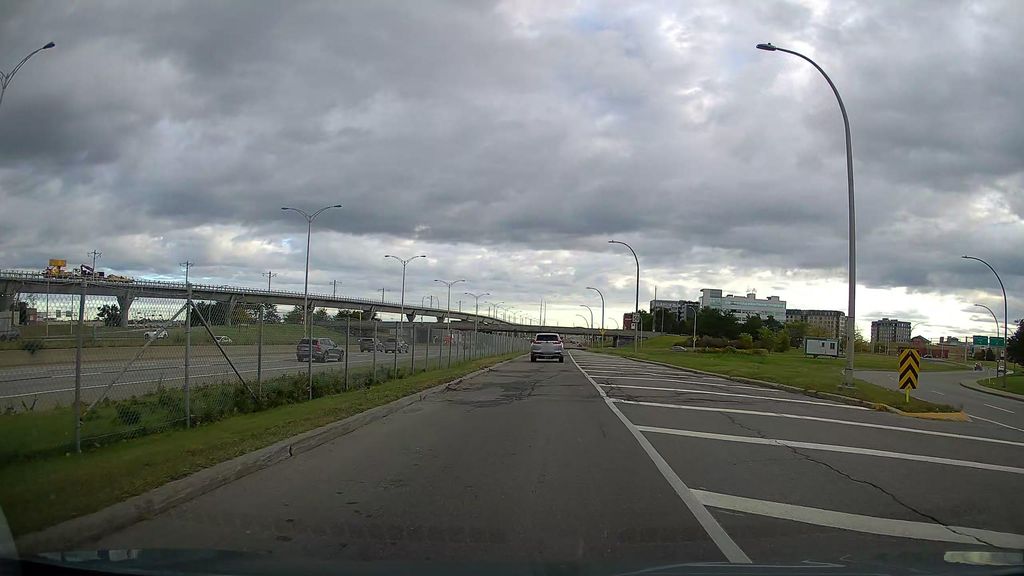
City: montreal